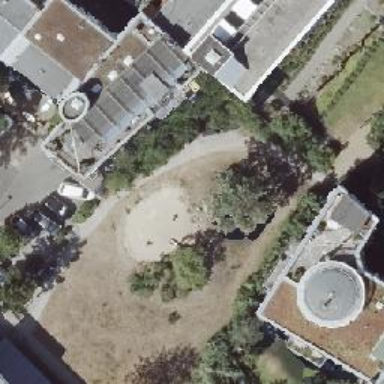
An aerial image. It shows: Playground area for leisure activities on the land.